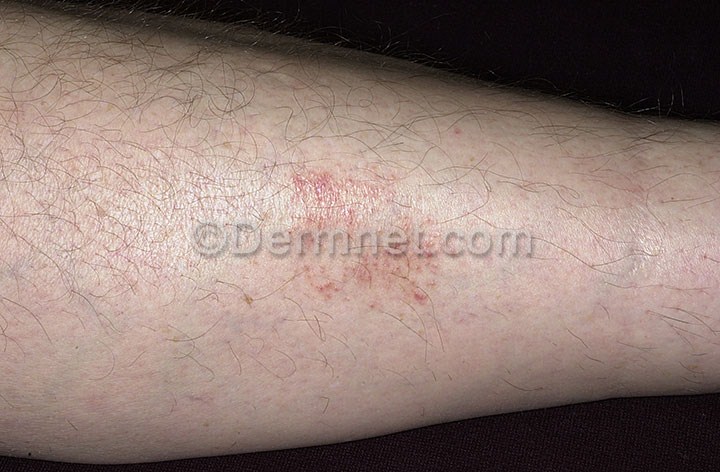
Disease: Vasculitis Photos